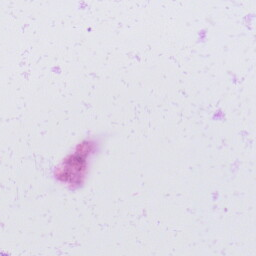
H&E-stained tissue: Prostate